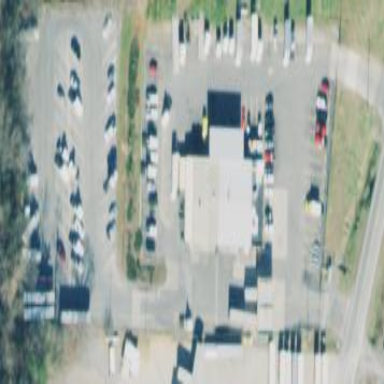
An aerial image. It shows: Retail area.